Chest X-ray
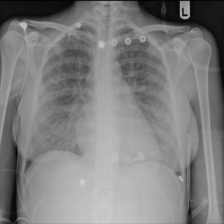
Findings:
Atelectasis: negative
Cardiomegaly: negative
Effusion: negative
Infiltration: positive
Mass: negative
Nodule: negative
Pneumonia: negative
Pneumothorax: negative
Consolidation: negative
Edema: negative
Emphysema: negative
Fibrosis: negative
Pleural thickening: negative
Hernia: negative